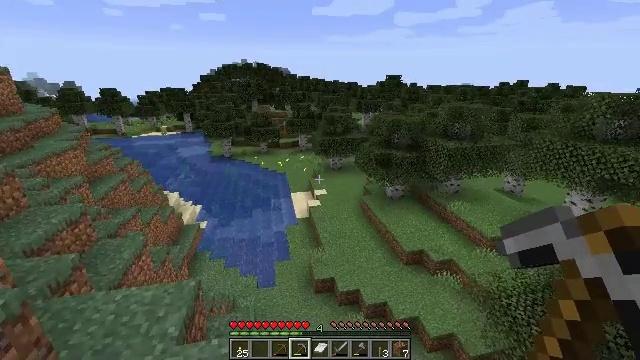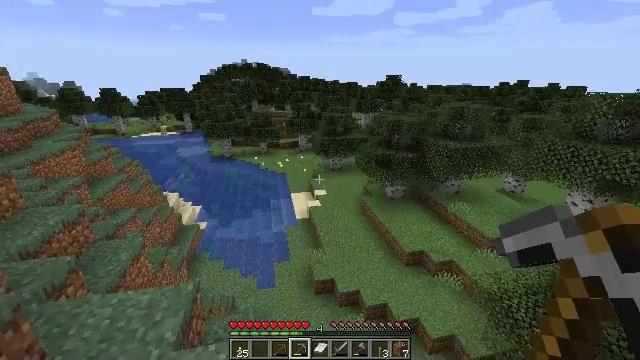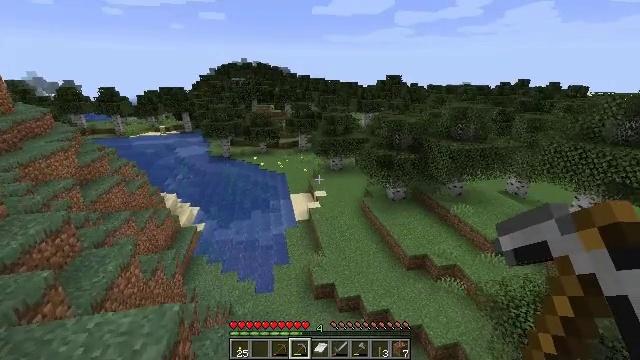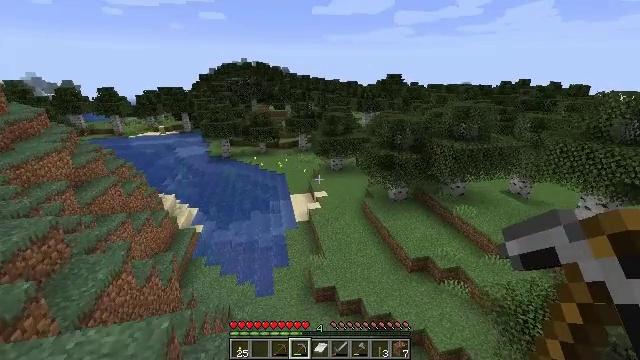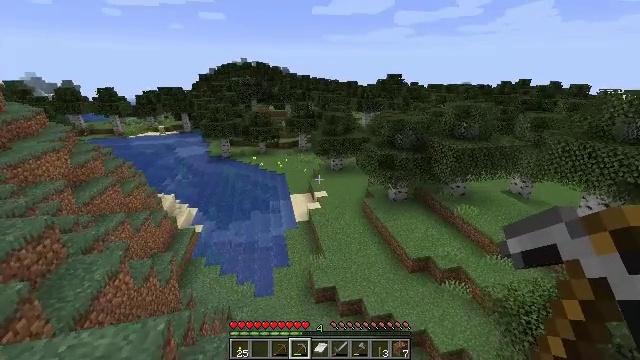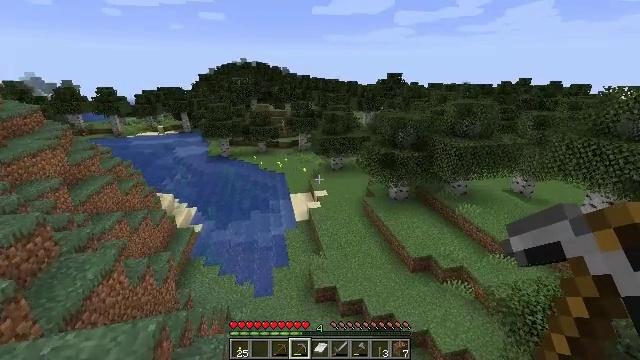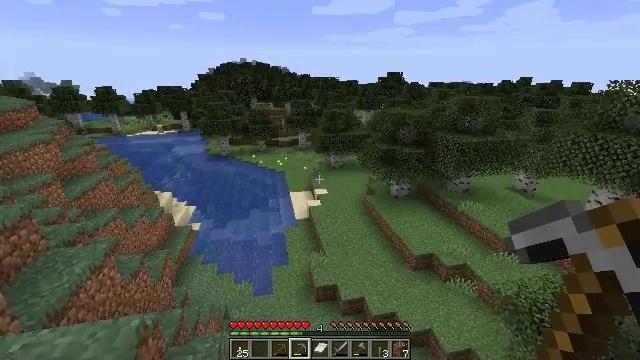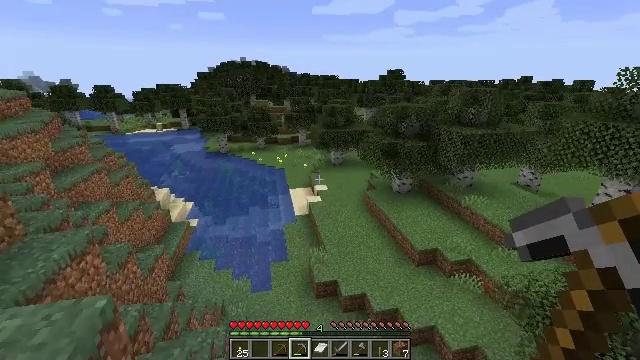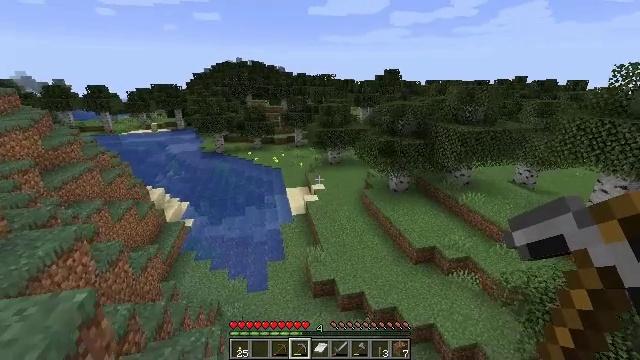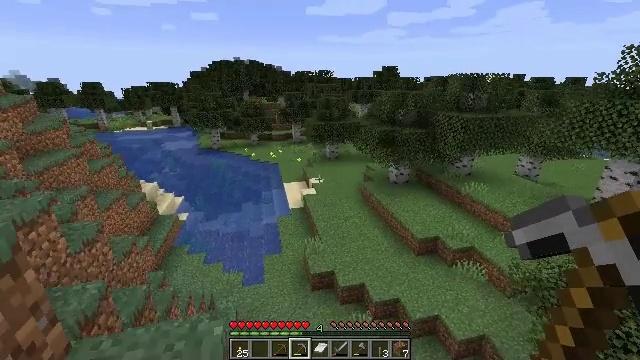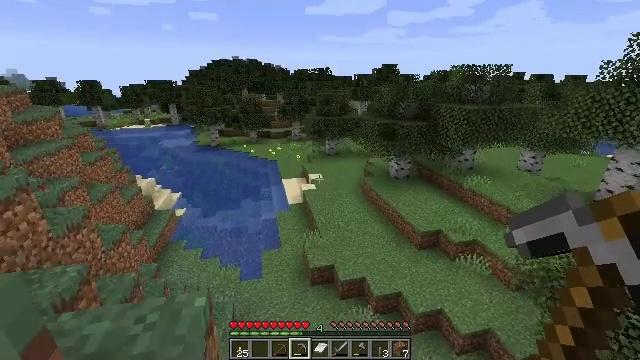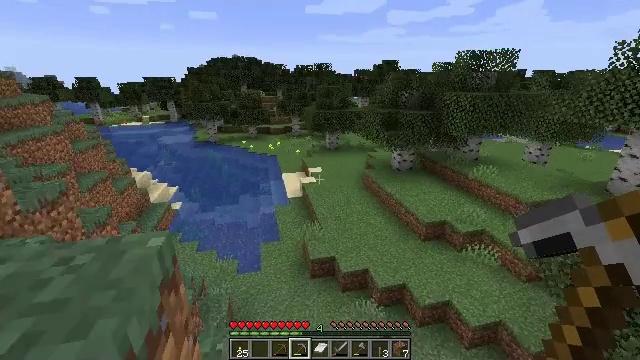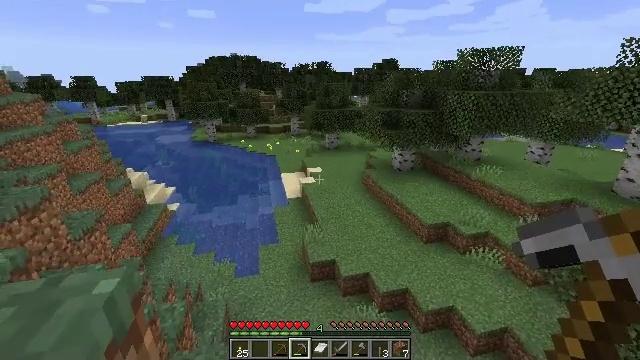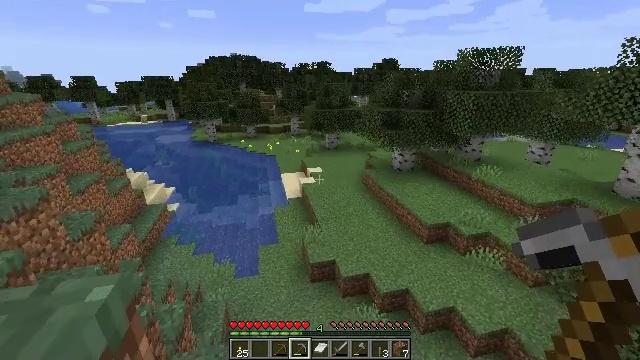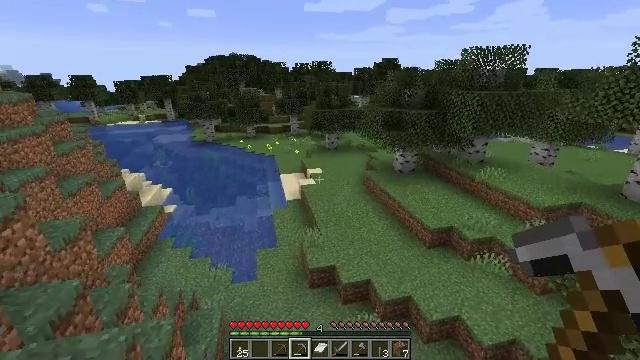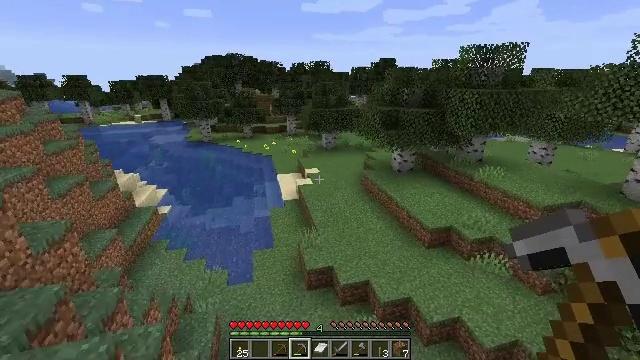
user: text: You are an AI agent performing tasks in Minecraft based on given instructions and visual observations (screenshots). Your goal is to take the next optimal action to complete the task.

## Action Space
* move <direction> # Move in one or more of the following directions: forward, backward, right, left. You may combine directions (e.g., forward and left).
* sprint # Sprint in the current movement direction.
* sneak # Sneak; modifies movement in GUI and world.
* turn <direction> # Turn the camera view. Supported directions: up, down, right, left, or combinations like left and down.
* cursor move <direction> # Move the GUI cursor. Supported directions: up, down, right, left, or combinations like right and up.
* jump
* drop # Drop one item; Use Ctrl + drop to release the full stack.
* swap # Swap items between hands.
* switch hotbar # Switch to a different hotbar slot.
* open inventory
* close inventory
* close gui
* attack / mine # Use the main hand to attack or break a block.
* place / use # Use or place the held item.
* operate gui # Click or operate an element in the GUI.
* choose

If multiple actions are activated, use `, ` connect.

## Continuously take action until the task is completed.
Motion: motion action
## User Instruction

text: Collect sugar cane near water sources.
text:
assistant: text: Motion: move forward
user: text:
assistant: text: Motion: move forward
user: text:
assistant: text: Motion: move forward
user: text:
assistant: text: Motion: move forward
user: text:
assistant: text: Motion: move forward
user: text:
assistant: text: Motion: move forward
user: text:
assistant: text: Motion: move forward
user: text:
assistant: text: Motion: move forward
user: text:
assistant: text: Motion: move forward
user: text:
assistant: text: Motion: move forward
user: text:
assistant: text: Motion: move forward
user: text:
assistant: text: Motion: move forward
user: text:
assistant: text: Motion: move forward
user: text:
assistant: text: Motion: move forward
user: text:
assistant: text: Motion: move forward
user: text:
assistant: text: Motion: move forward, turn right
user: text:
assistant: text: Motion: move forward, turn right
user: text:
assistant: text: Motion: move forward, turn right
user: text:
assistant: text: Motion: move forward, turn right
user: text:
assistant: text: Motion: move forward, turn right
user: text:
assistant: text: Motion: move forward, turn right
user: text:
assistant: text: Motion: move forward, turn right
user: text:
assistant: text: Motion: move forward, turn right
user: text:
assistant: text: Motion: move forward, turn right
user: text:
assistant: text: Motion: move forward
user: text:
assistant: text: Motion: move forward, turn right
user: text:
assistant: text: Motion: move forward
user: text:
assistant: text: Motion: move forward, turn right
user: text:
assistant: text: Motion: move forward
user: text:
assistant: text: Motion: move forward